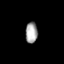
Tissue: skin
Cell type: Myeloid cells
Senescence score: 0.7971
Nuclear area (px): 250
Mean DAPI intensity: 163.372